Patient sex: M
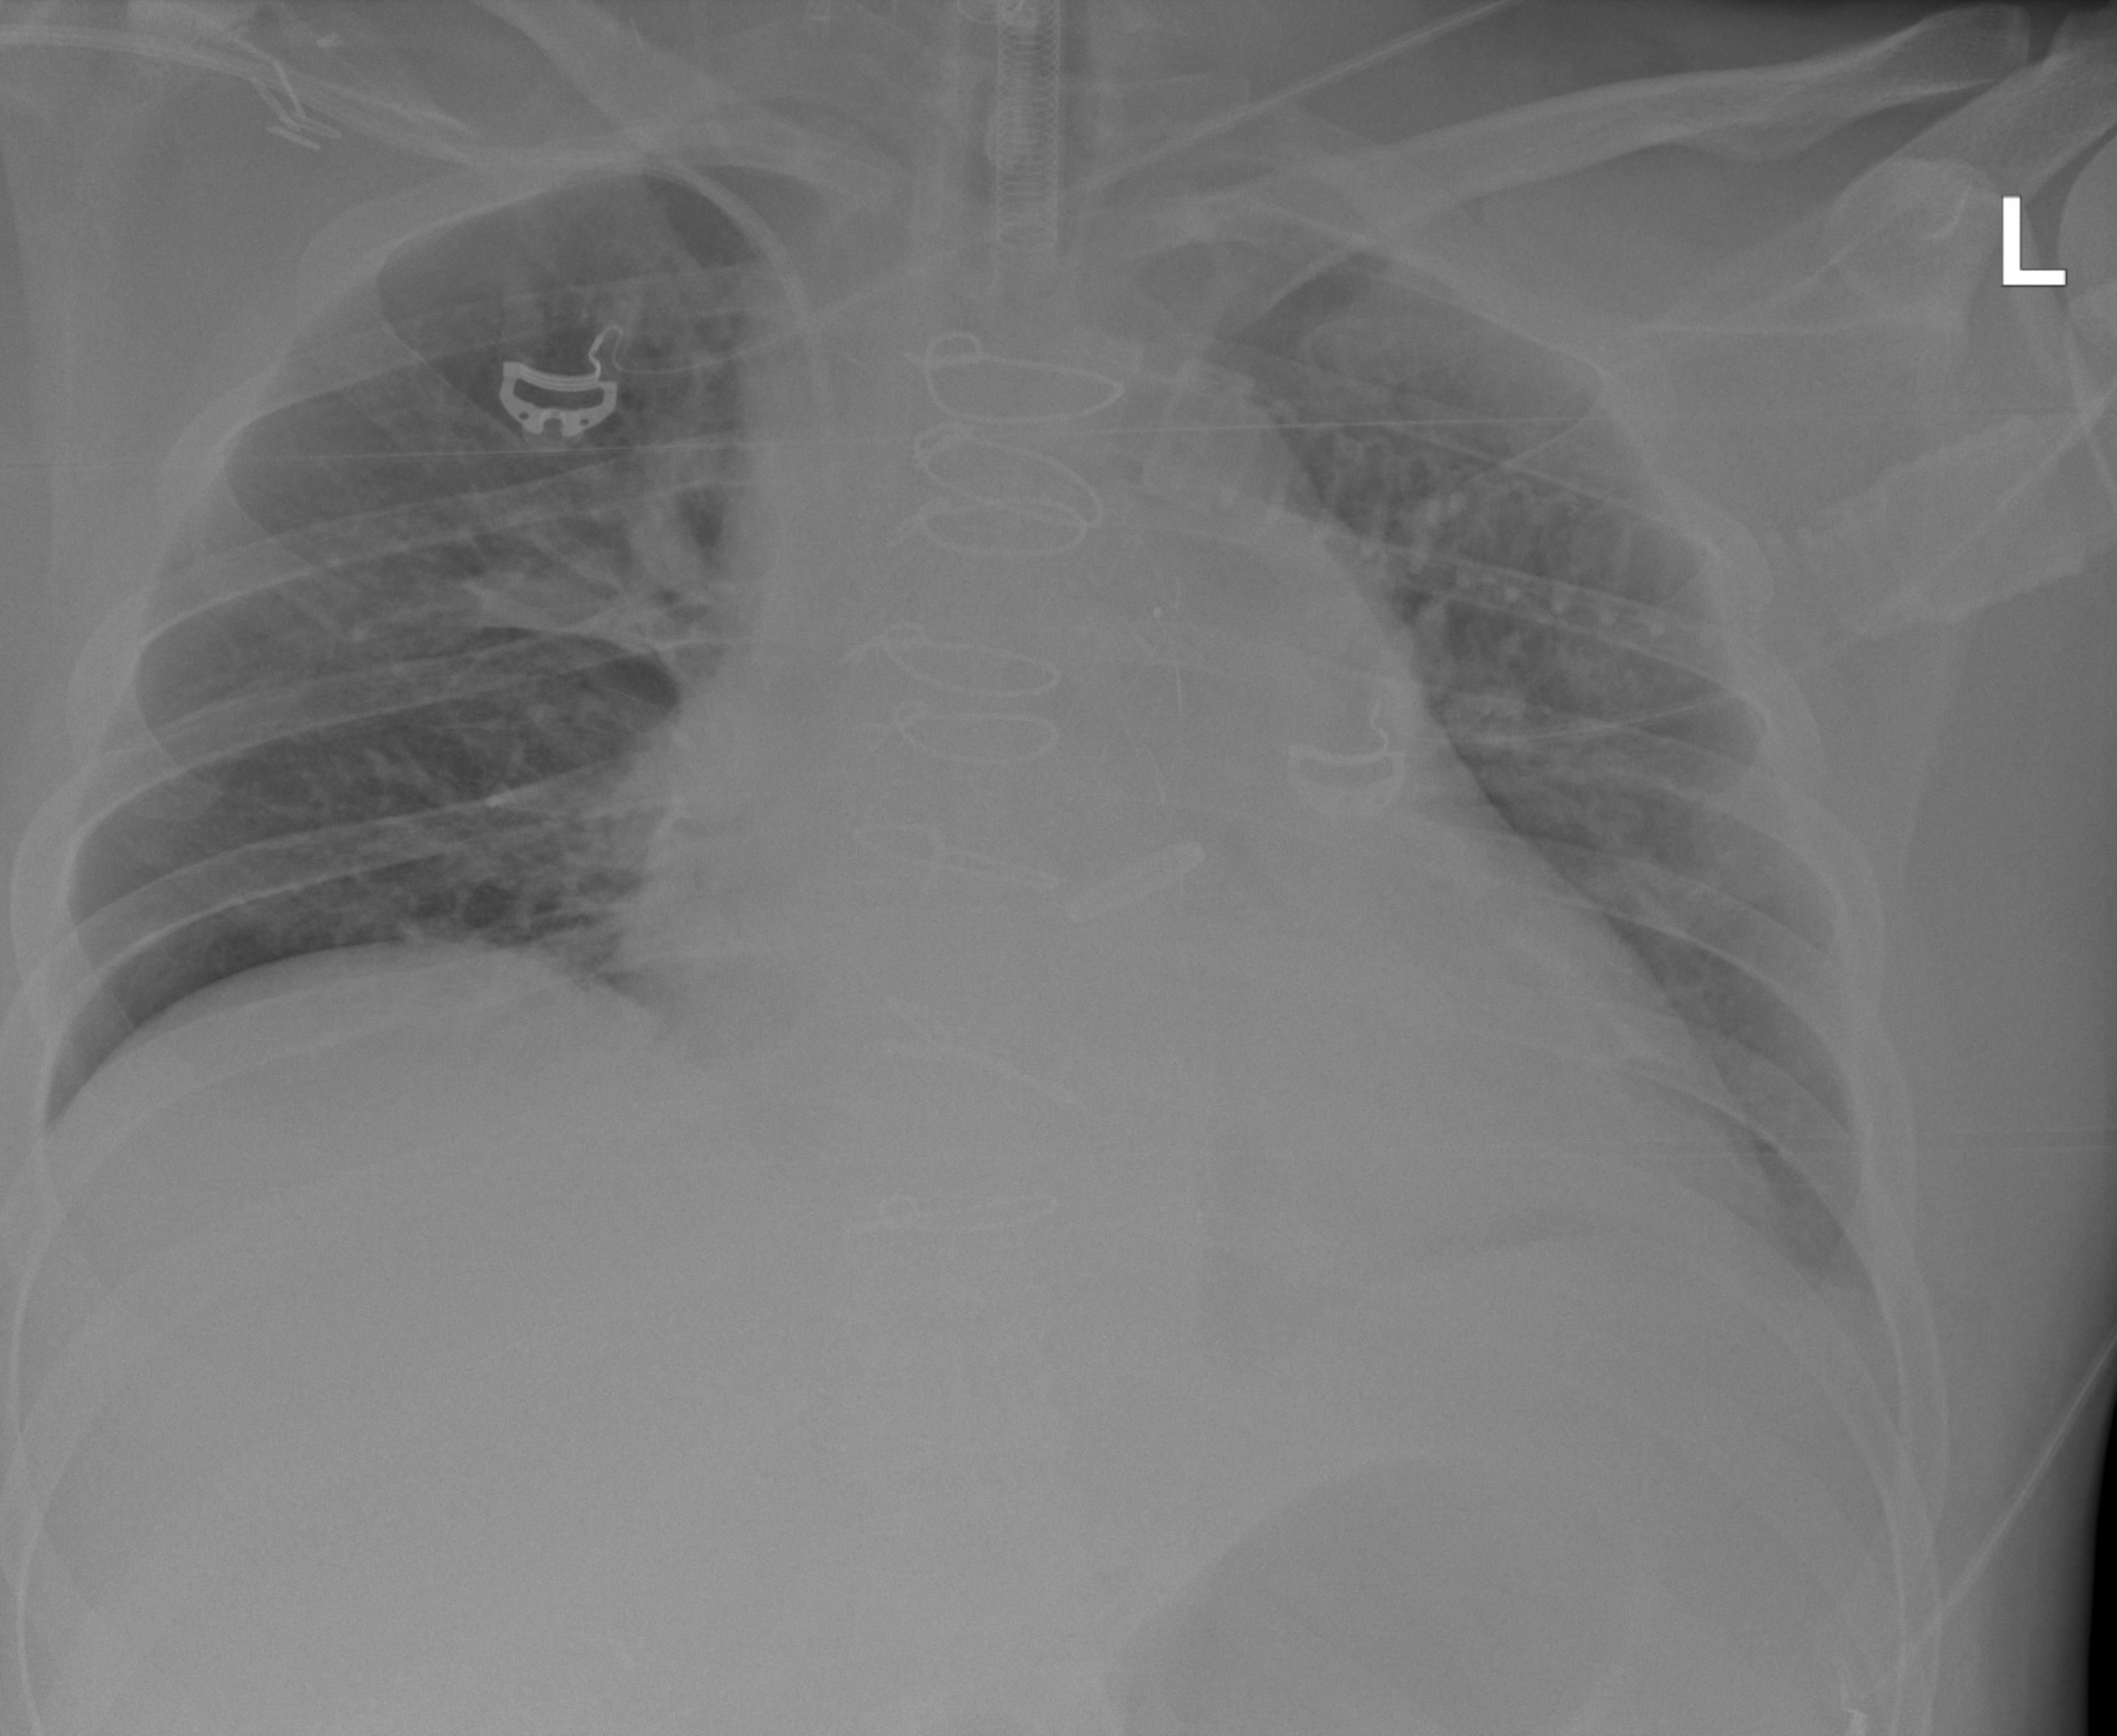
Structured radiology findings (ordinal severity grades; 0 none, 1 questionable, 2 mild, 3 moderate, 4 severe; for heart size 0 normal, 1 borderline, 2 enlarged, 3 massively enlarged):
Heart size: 2
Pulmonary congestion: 2
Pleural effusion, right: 0
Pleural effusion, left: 1
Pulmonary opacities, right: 0
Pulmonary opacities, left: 2
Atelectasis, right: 0
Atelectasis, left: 0